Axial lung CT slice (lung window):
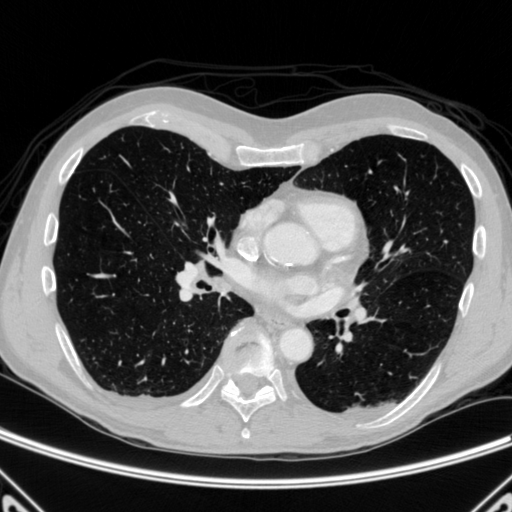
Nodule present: no